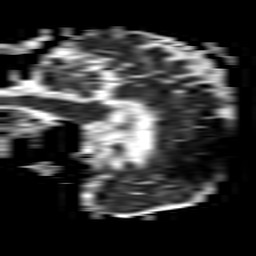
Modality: ADC
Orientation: sagittal
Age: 87
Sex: female
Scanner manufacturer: philips
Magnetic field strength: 1.5 T
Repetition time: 3.259 s
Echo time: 0.06899 s